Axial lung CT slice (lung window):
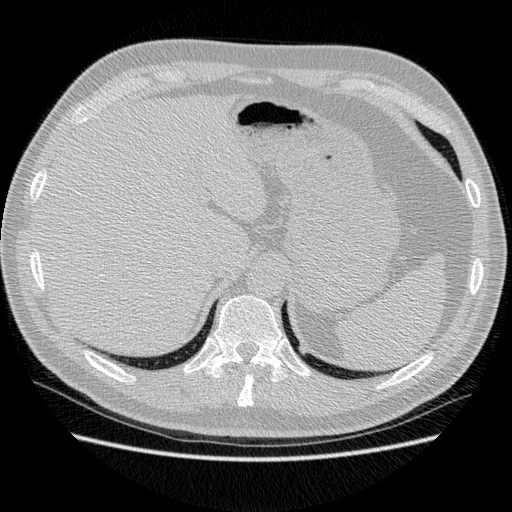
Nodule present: yes
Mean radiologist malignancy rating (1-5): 1.5